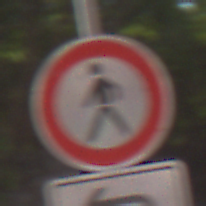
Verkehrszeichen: VerbotFussgaenger
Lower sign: RichtungsangabeDurchPfeile2
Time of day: MorningAfternoon
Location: Outdoor (Suburban)
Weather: PartlyCloudy
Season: NotSpecified
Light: Natural